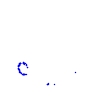
Particle: proton